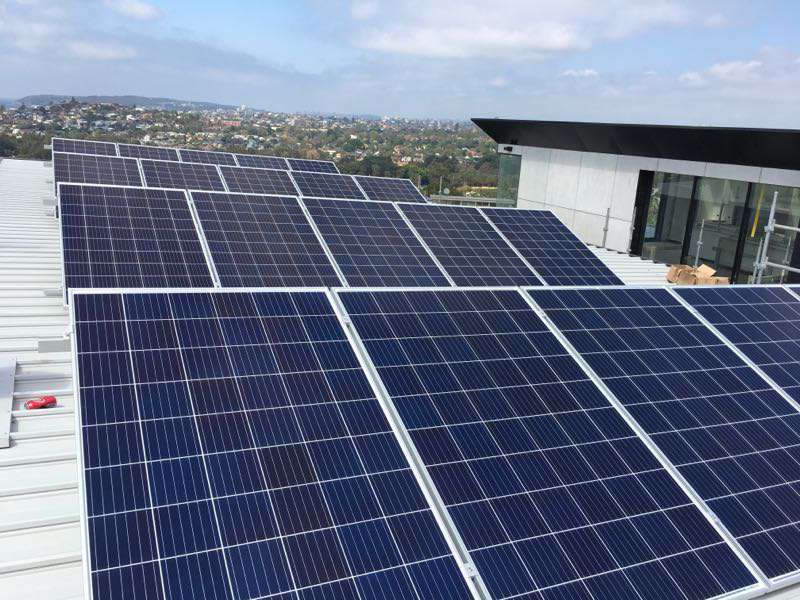
Label: Clean